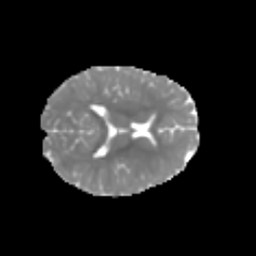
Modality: MD
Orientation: axial
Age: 6
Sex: female
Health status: healthy